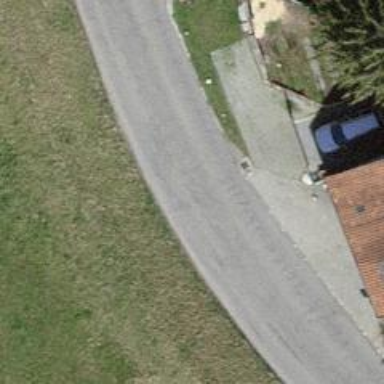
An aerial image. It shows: Tertiary road with asphalt surface.